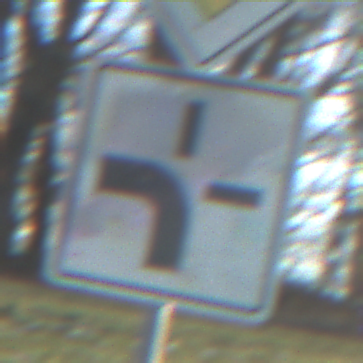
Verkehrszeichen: VerlaufVorfahrtsstrasse1
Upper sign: Vorfahrtsstrasse
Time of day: MorningAfternoon
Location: Outdoor (Nature)
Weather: Clear
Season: Winter
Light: Natural